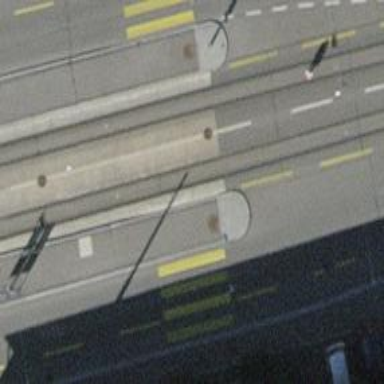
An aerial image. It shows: Tram crossing on the railway.